Question: I need to return the full path of a file by searching it using VB script. For example here's my folder:

And I want to search for a file named "sample1.txt" in C:\ directory and echo it.
The output would be, ""
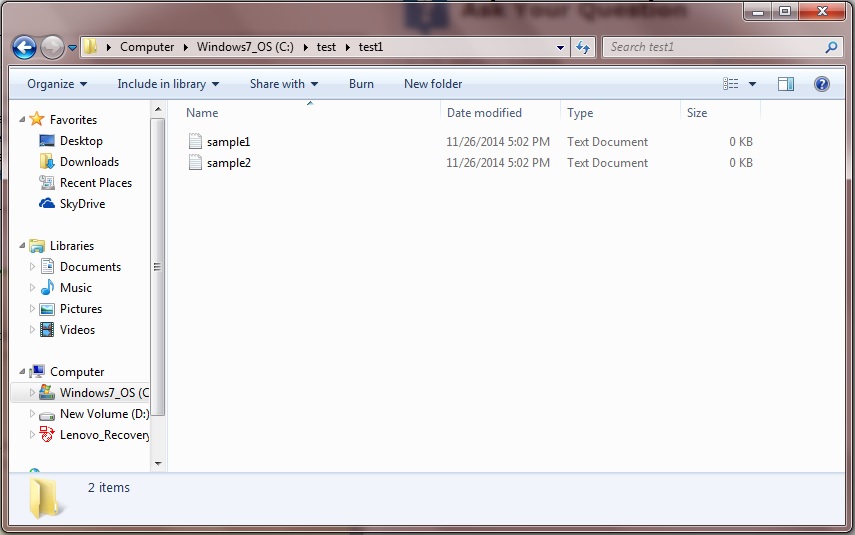
Answer: Got an answer from here: <URL>
And tweaked it a bit:
'''
Const fileName = "cFiles.vbs" 'Filename to search
Set fso = CreateObject("Scripting.FileSystemObject")
dir = "C:\Users\makoy\Documents\CommonFiles" 'Place directory to search
If fso.FolderExists(dir) Then _
file = FindFile(LCase(fileName), fso.GetFolder(dir))
If Len(file) = 0 Then
WScript.Echo "Error: File Not Found"
WScript.Quit 2
End If
Set folder = fso.GetFolder(file & "\..")
WScript.Echo folder & "\" & fileName
WScript.Quit
Function FindFile(ByRef sName, ByRef oFolder) 'As String
FindFile = ""
For Each file In oFolder.Files
If LCase(file.Name) = sName Then
FindFile = file
Exit Function
End If
Next 'file
For Each dir In oFolder.SubFolders
FindFile = FindFile(sName, dir)
If Len(FindFile) Then _
Exit Function
Next 'dir
End Function
'''